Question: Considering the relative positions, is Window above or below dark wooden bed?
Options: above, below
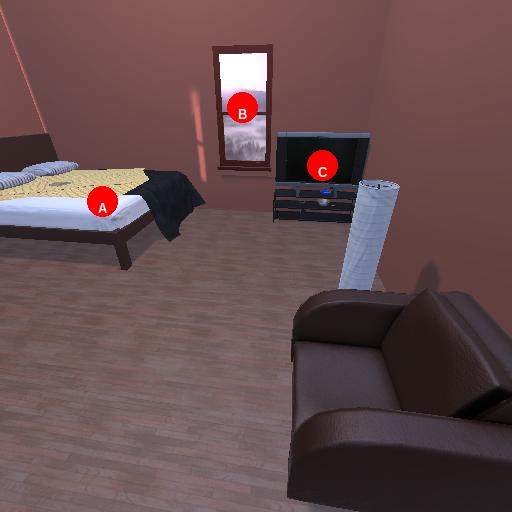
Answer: above